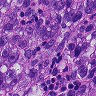
Metastatic tissue present: yes